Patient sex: M
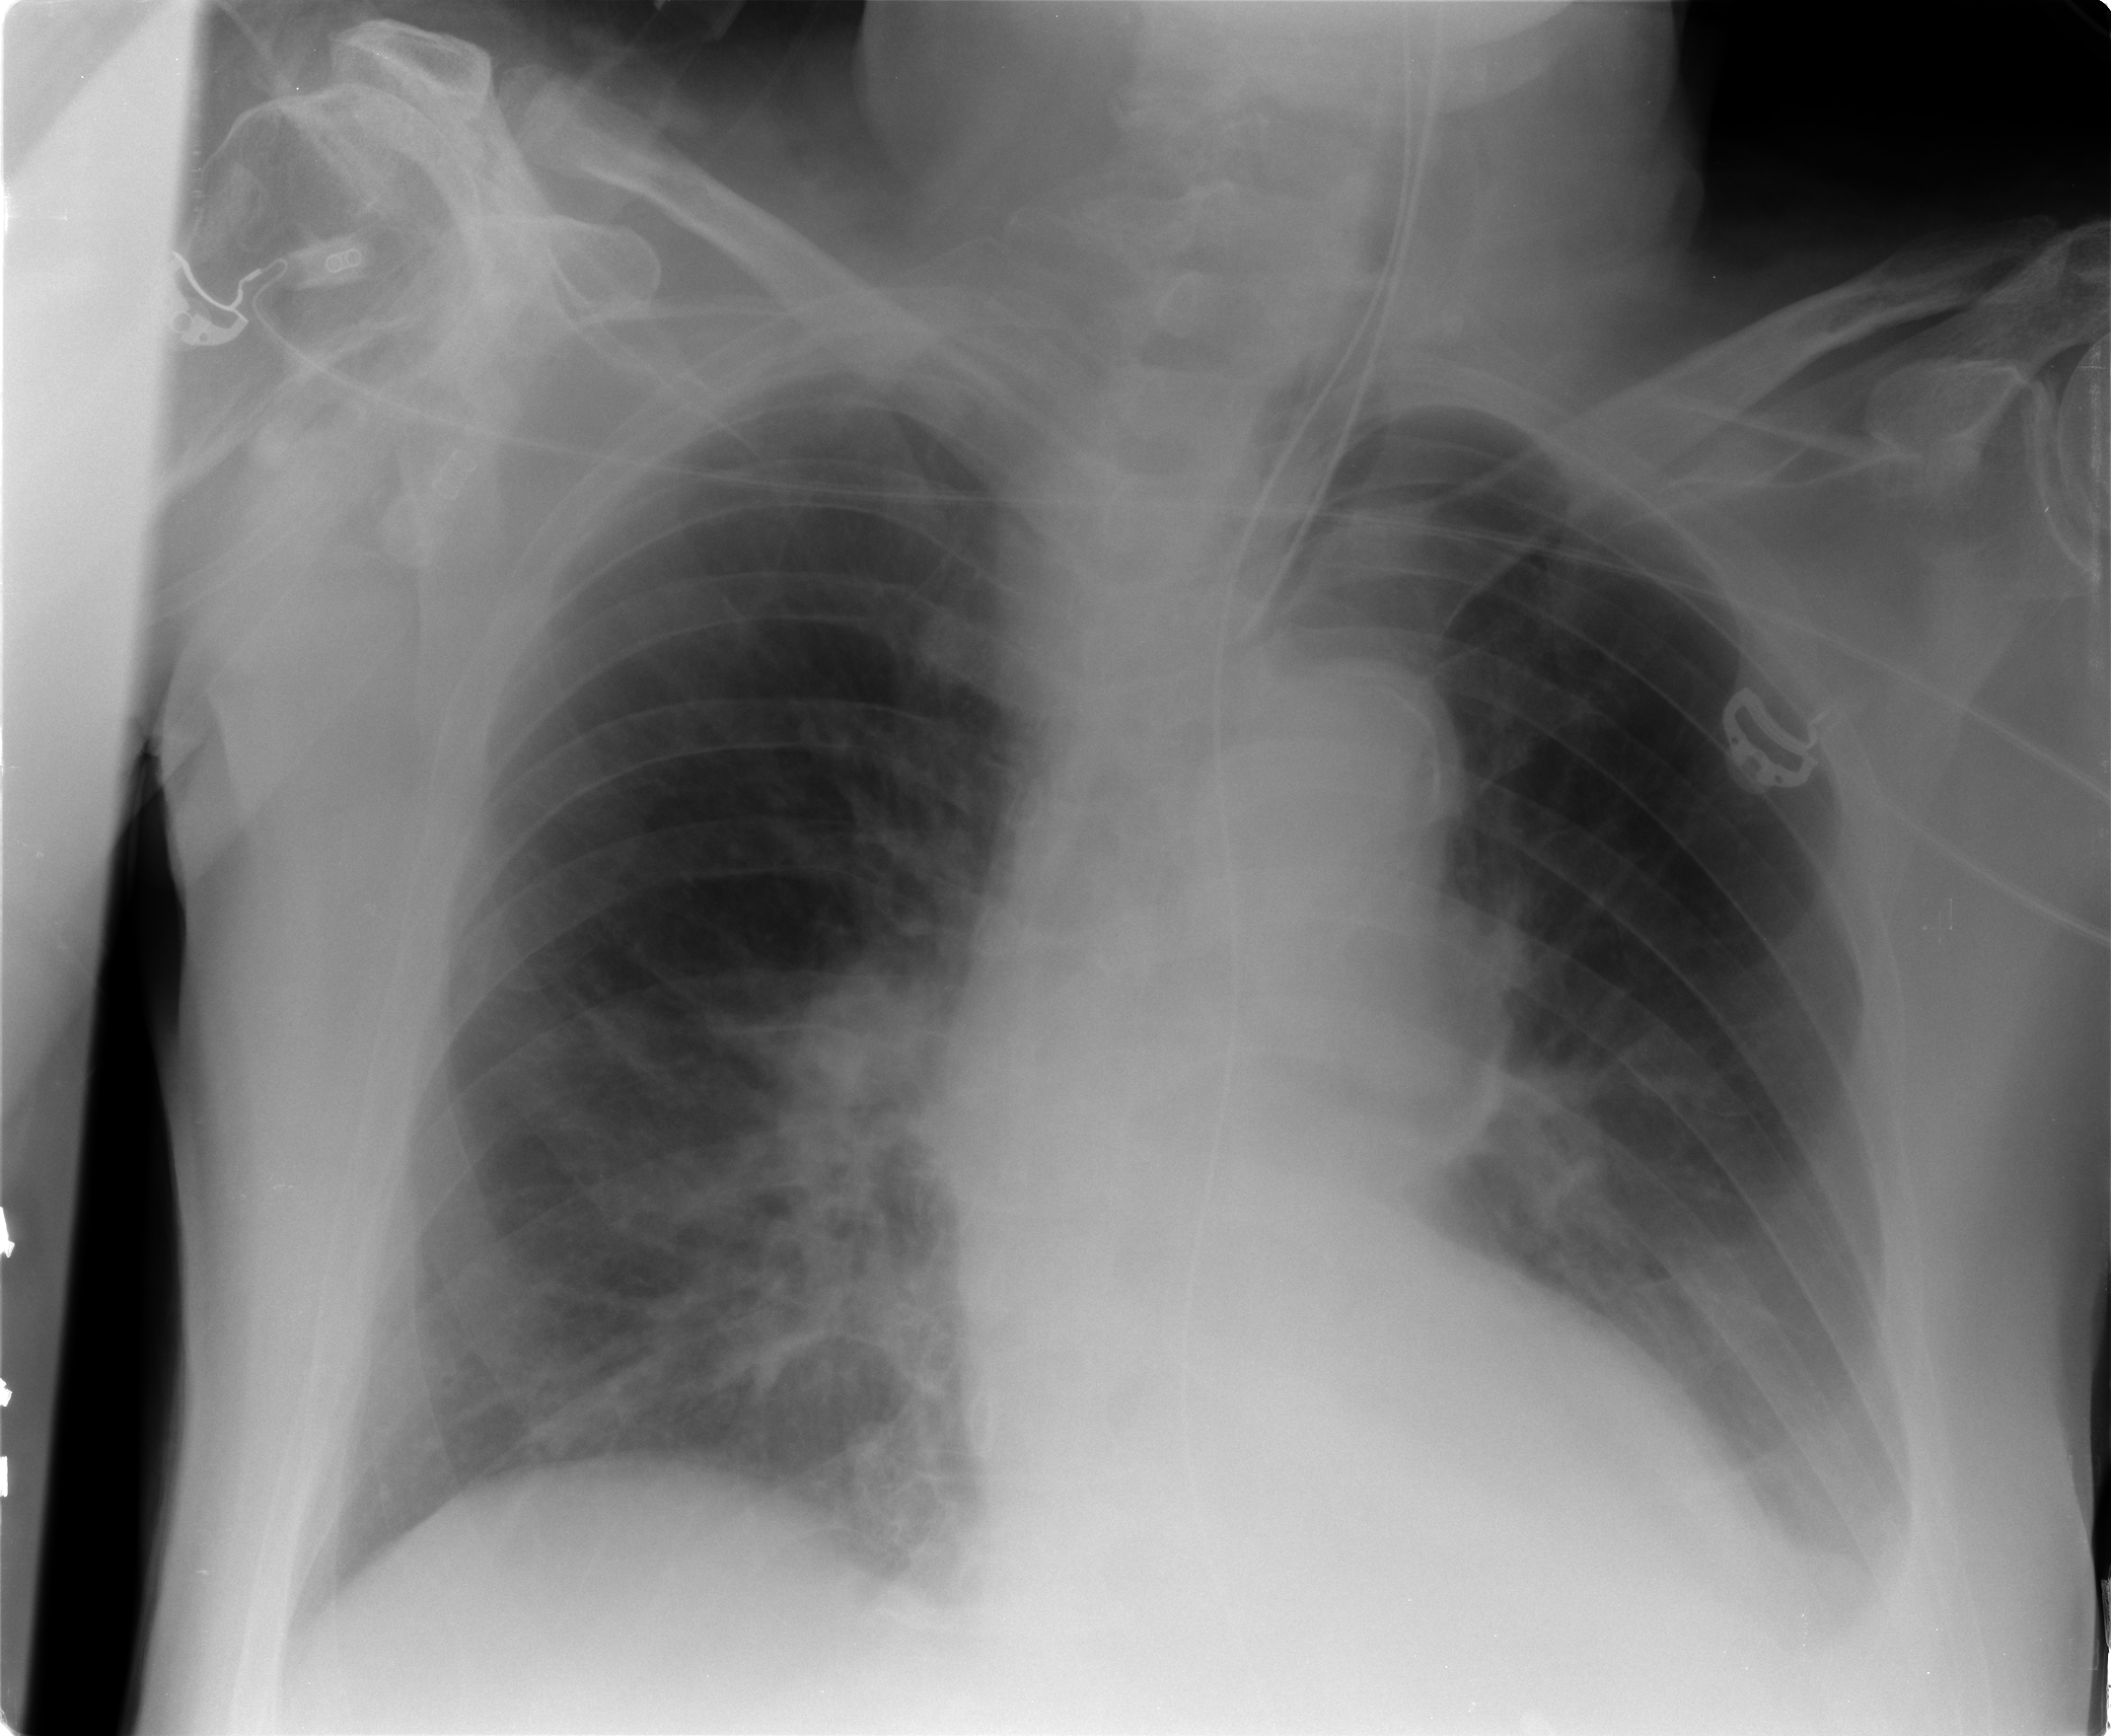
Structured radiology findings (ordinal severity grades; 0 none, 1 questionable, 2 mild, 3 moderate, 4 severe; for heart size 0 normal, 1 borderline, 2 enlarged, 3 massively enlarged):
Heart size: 2
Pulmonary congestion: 2
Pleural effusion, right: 0
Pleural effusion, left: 2
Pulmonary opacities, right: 2
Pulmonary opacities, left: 1
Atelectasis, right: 2
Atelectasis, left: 2